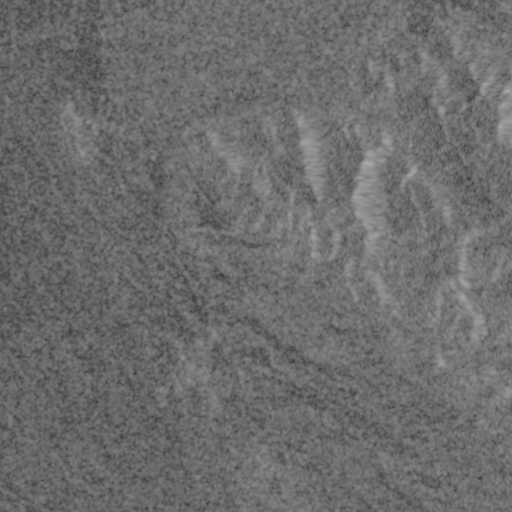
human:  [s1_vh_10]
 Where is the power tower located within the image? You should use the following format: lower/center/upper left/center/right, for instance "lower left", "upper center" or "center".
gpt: The power tower is located in the upper of the image.
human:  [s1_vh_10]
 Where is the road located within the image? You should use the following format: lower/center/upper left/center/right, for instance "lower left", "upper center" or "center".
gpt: There is no road in the image.

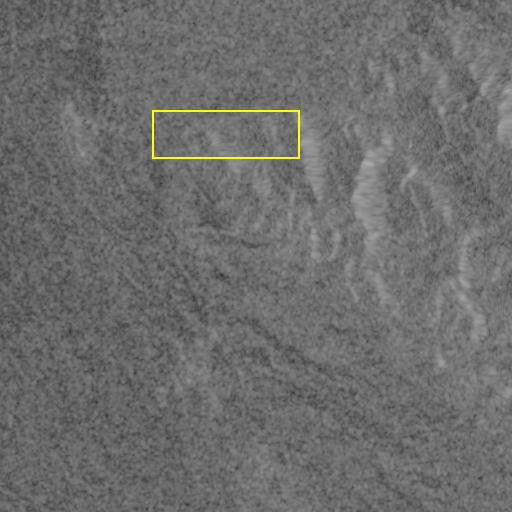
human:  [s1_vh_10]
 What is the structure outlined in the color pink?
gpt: There is no pink outline.
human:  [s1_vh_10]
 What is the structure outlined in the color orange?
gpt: There is no structure outlined in orange.